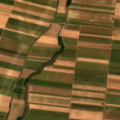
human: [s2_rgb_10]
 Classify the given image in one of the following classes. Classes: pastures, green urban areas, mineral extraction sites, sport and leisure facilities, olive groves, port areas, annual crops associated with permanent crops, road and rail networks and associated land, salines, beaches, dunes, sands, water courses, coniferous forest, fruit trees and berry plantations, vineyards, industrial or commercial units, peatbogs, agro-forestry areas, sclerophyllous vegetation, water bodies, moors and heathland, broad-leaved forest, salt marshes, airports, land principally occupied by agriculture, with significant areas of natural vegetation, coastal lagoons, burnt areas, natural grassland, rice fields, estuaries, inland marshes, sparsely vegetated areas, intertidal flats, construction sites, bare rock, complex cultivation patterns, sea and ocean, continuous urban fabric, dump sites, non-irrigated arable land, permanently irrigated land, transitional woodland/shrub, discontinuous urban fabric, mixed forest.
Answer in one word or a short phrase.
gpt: non-irrigated arable land